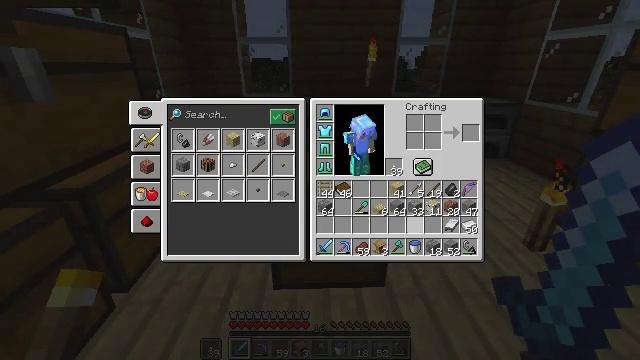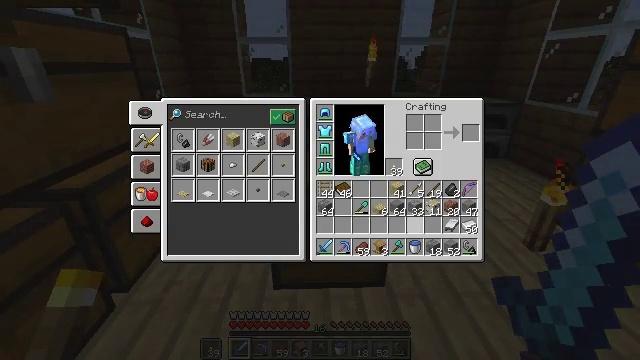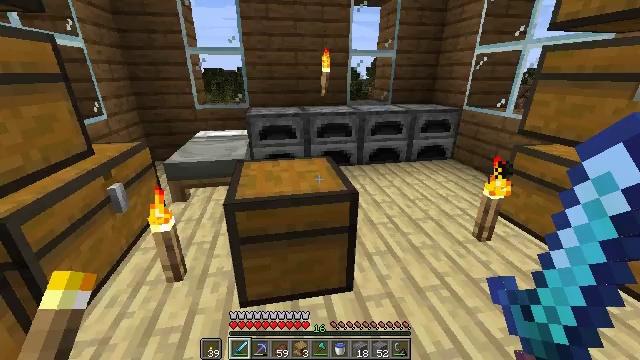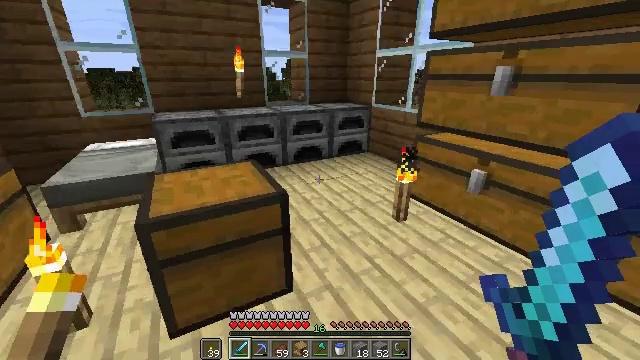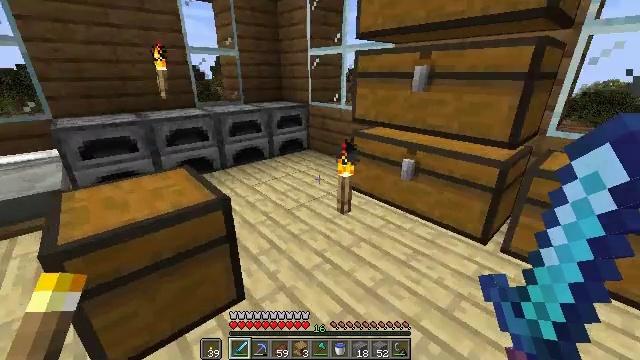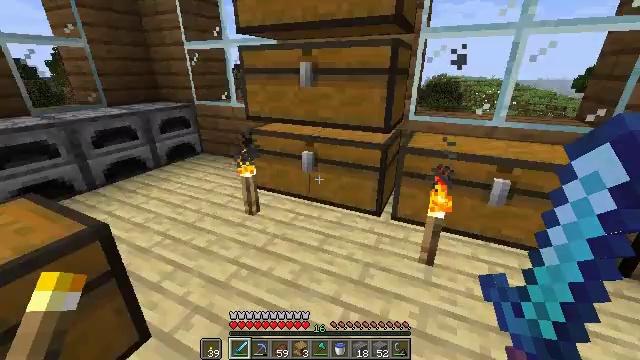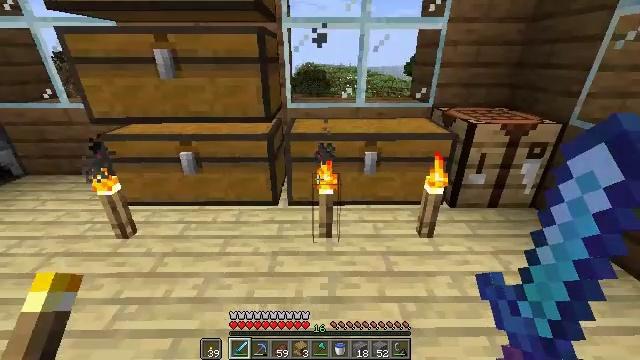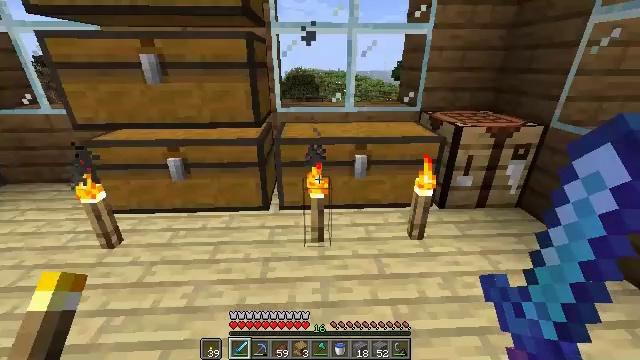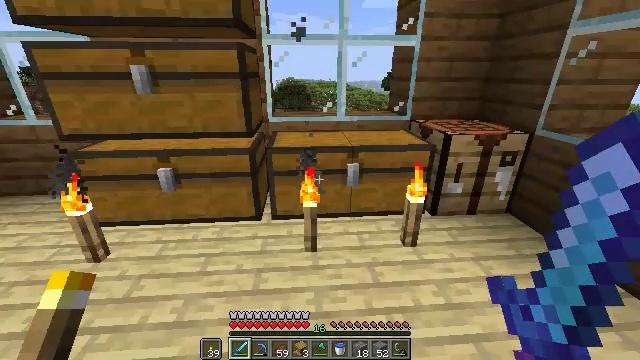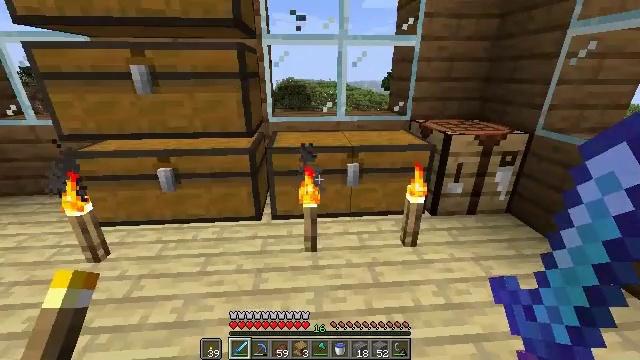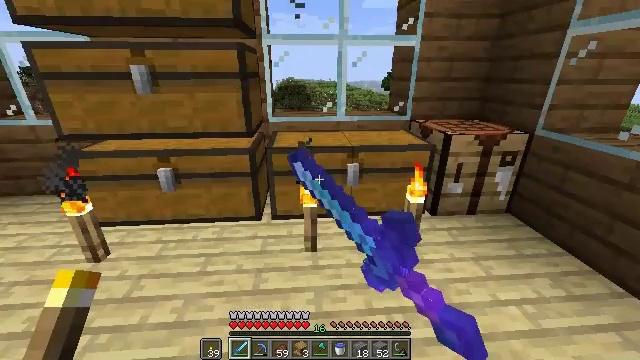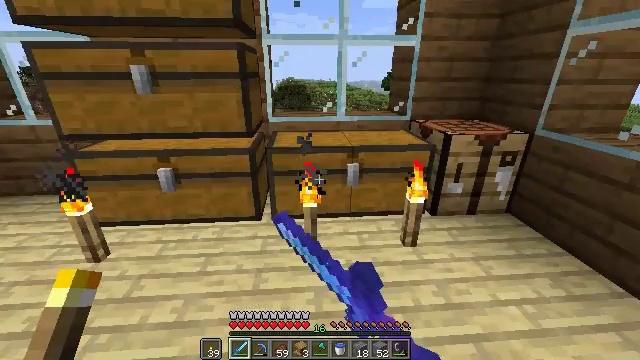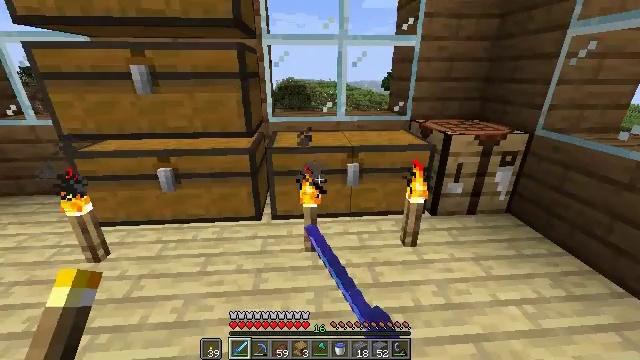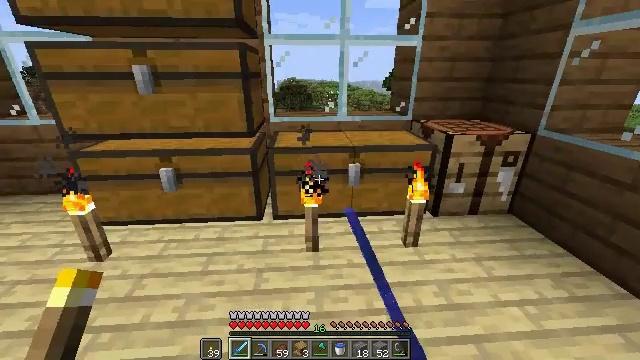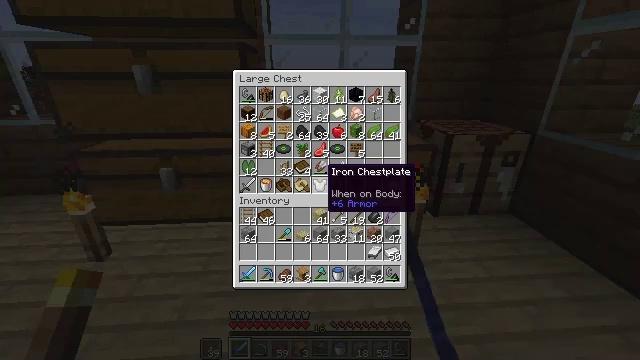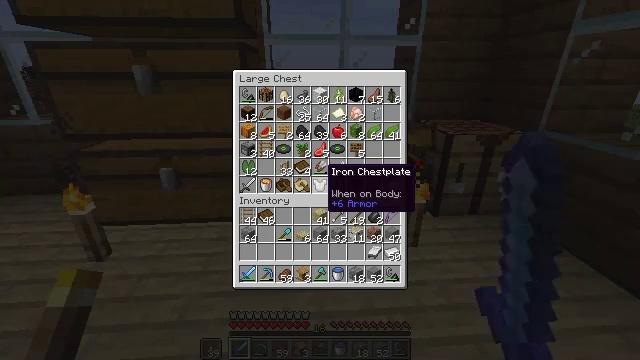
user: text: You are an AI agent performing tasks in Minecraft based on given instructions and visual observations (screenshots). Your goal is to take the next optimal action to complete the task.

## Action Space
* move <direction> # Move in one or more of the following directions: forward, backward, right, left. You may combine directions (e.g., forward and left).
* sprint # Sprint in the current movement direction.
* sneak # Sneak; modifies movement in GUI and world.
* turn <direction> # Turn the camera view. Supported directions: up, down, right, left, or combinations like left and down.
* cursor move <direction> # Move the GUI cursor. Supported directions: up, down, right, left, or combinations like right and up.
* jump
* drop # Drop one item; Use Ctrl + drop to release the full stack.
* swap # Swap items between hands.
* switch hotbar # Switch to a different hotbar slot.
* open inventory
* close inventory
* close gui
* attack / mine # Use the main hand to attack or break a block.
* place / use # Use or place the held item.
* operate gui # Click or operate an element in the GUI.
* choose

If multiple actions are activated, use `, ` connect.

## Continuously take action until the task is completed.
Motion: motion action
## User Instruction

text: Left click on the stonecutter to break it.
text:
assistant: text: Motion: no_op
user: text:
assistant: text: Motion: turn right and up
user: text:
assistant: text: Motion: turn right
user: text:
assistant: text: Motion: turn right
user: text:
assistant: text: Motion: turn right
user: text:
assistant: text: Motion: turn right and down
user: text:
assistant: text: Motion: turn right
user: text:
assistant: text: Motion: turn right and up
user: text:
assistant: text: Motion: use / place
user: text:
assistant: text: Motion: use / place
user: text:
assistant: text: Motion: use / place
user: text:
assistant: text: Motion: no_op
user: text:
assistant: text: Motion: no_op
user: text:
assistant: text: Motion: no_op
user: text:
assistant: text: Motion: no_op
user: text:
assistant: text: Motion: no_op
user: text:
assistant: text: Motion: no_op
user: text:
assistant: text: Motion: no_op
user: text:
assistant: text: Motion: no_op
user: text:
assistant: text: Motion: no_op
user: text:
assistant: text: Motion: turn right and up
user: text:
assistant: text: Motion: turn right
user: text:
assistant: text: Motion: turn left
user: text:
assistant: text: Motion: turn left and down
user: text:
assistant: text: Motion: turn left and down
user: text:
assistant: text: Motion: turn left and down
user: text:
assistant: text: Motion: turn left
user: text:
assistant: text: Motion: no_op
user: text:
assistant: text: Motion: no_op
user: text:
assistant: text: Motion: turn left